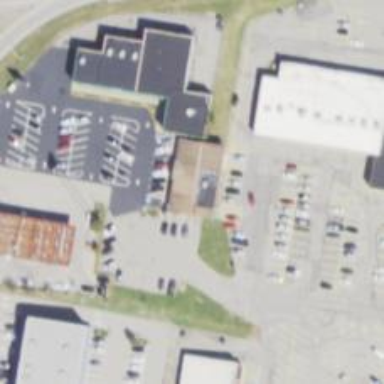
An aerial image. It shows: Fitness centre on leisure land.